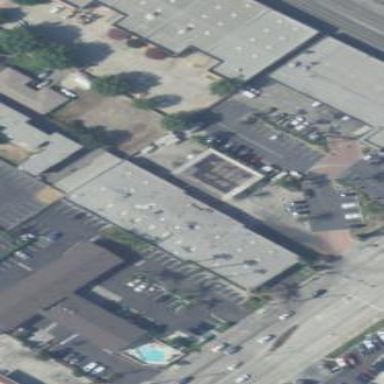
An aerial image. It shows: Commercial building in use as car wash.